Question: I have looked at several code snippets where people suggest that the AcceptsReturn property of a textbox in Silverlight will enable multiple lines.
My problem however is when I add a textbox with said property and explicity set the height or allow it to fill the container, the text sits vertically in the middle of the textbox.
'''
<Grid x:Name="LayoutRoot" >
<TextBox TextWrapping="Wrap" Text="TextBox" AcceptsReturn="True"/>
</Grid>
'''

I need the text to anchor to the top of the textbox.
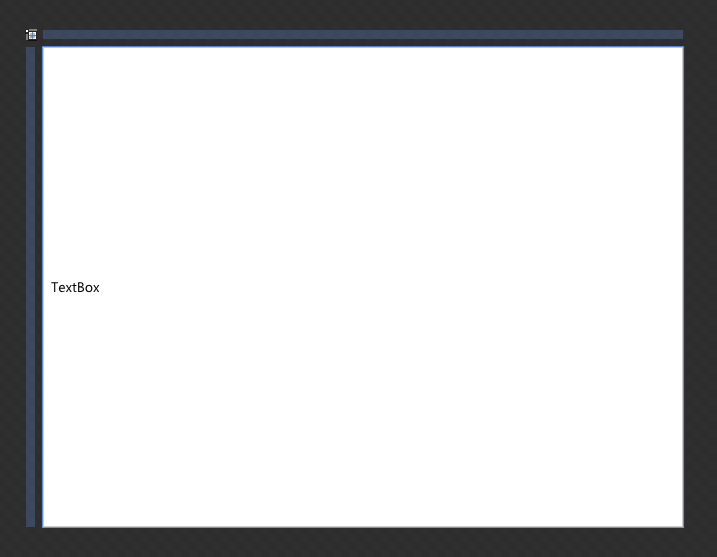
Answer: Ensure there is not an implicit style for the text box which is overriding the default expected behavior in this case. IN my case I was using the Cosmopolitan Theme from Microsoft and it had an implicit style for TextBox elements that did not produce the proper behavior.
In the resources from that theme if you look at the DefaultTextBoxStyle in the CoreStyles.xaml file, at line 448 you will find the ScrollViewer with a VerticalAlignment set to Center. Adjusting this to top solved my problem.